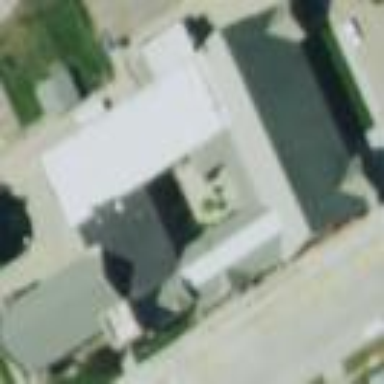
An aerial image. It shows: Building.